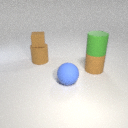
large brown rubber cylinder below small brown rubber cube